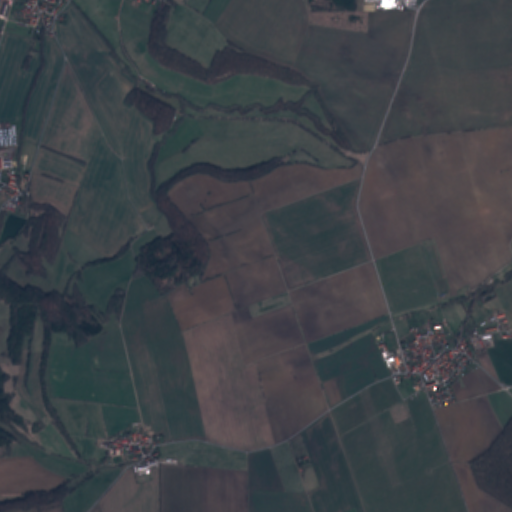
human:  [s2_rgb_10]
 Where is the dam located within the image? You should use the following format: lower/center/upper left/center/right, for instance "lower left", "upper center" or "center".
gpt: The dam is located in the center left of the image.
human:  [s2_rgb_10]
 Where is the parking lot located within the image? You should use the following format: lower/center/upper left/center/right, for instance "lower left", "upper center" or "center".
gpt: The parking lot is located in the lower right of the image.
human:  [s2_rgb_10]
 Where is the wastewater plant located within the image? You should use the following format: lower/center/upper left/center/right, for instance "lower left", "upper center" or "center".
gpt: The wastewater plant is located in the center right of the image.
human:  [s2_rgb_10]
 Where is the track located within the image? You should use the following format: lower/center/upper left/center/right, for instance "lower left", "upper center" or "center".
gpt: There is no track in the image.